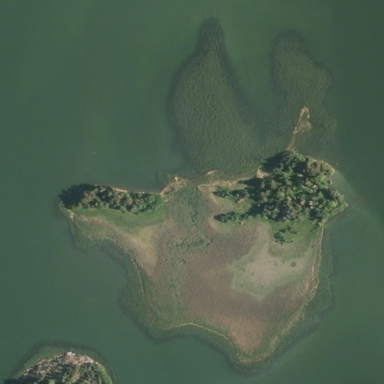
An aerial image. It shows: Islet located along the natural coastline.